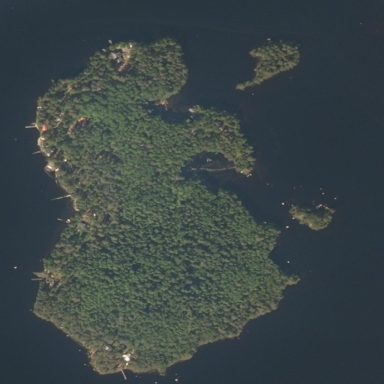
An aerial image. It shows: Island covered with woodland.